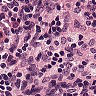
Metastatic tissue present: no